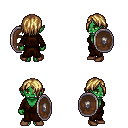
a pixel art fantasy rpg character, female body template, orc, green skin, brown robe, white pants, blonde bangs hairstyle, brown shoes, shield, four views (front, back, left, right), 2x2 character sprite sheet, small pixel art, hard edges, no anti-aliasing